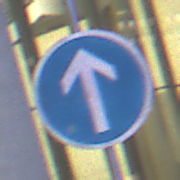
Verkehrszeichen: VorgeschriebeneFahrtrichtungGeradeaus
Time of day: Night
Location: Outdoor (Urban)
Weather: PartlyCloudy
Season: NotSpecified
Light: Artificial